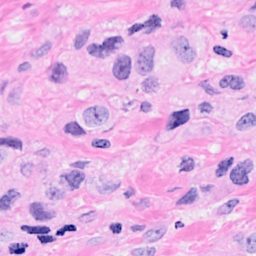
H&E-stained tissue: Breast